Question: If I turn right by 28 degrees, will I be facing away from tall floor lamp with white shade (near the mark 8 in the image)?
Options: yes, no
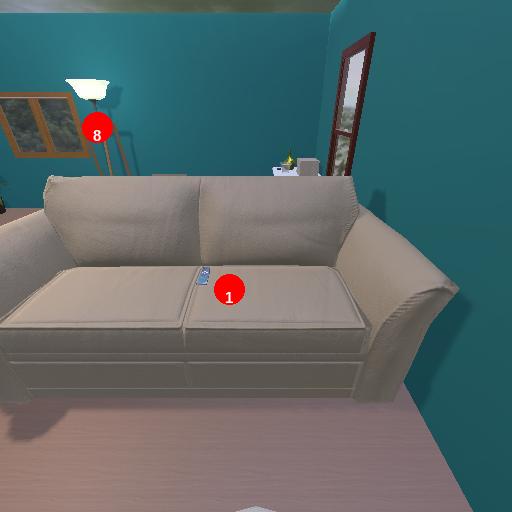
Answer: yes